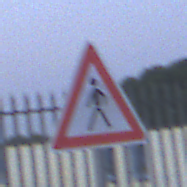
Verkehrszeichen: FussgaengerRechts
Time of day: SunriseSunset
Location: Outdoor (Suburban)
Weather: PartlyCloudy
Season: NotSpecified
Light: Natural